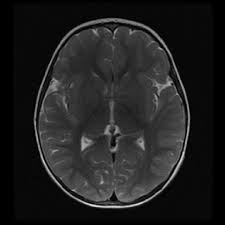
Label: notumor